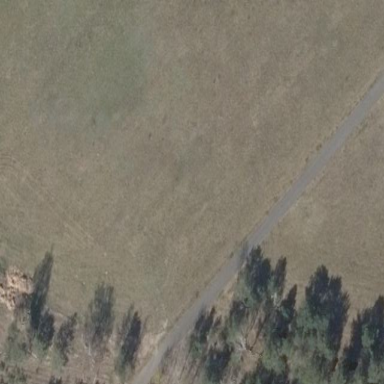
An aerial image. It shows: Open area covered with grass.